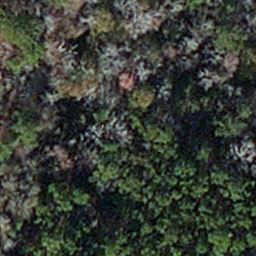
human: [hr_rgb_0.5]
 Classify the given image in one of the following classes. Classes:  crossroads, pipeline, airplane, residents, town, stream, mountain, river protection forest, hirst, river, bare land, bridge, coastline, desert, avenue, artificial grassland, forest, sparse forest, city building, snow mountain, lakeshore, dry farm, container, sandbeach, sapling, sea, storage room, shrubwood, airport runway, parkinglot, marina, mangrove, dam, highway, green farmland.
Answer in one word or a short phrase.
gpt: sapling